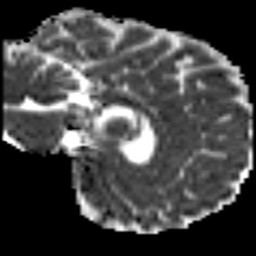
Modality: MD
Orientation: sagittal
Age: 43
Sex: male
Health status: ill
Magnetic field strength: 3 T
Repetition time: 8.4 s
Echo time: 0.0926 s